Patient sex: M
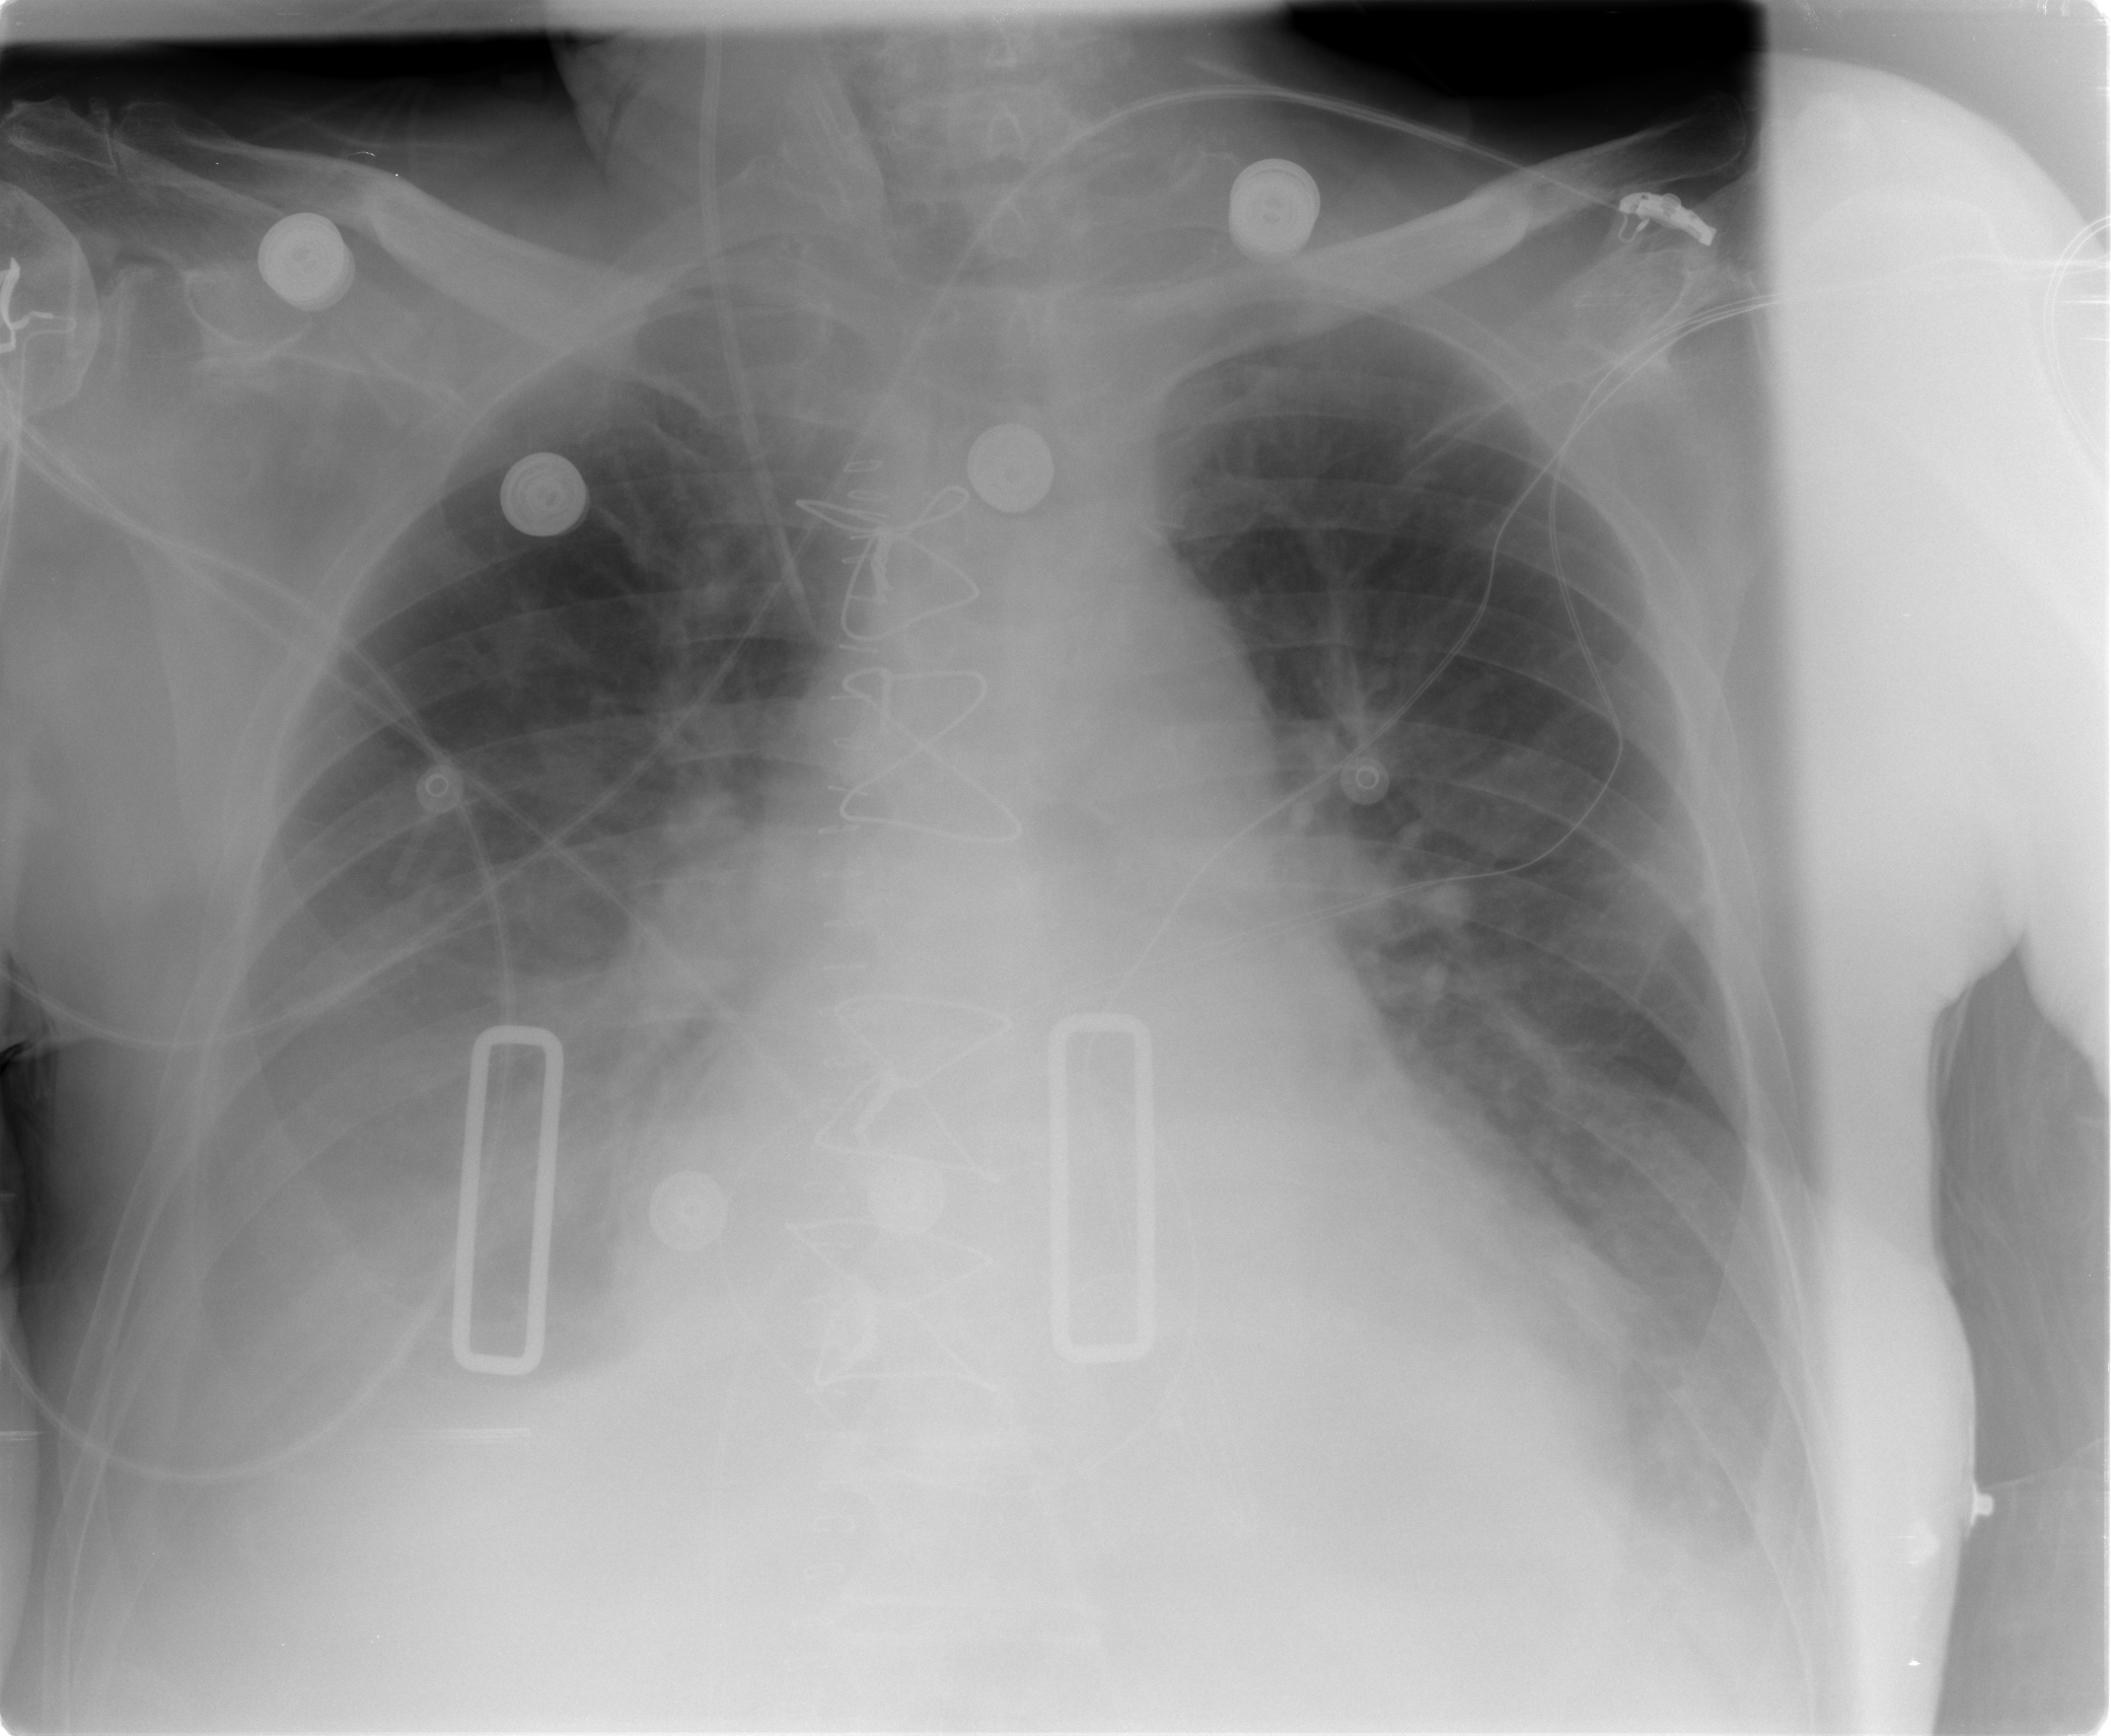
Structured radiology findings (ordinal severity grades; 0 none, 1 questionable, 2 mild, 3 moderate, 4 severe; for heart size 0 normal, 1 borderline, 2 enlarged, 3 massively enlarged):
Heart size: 1
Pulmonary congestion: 2
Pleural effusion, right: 3
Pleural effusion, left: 2
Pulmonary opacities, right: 0
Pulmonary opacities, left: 0
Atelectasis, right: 3
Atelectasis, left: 2